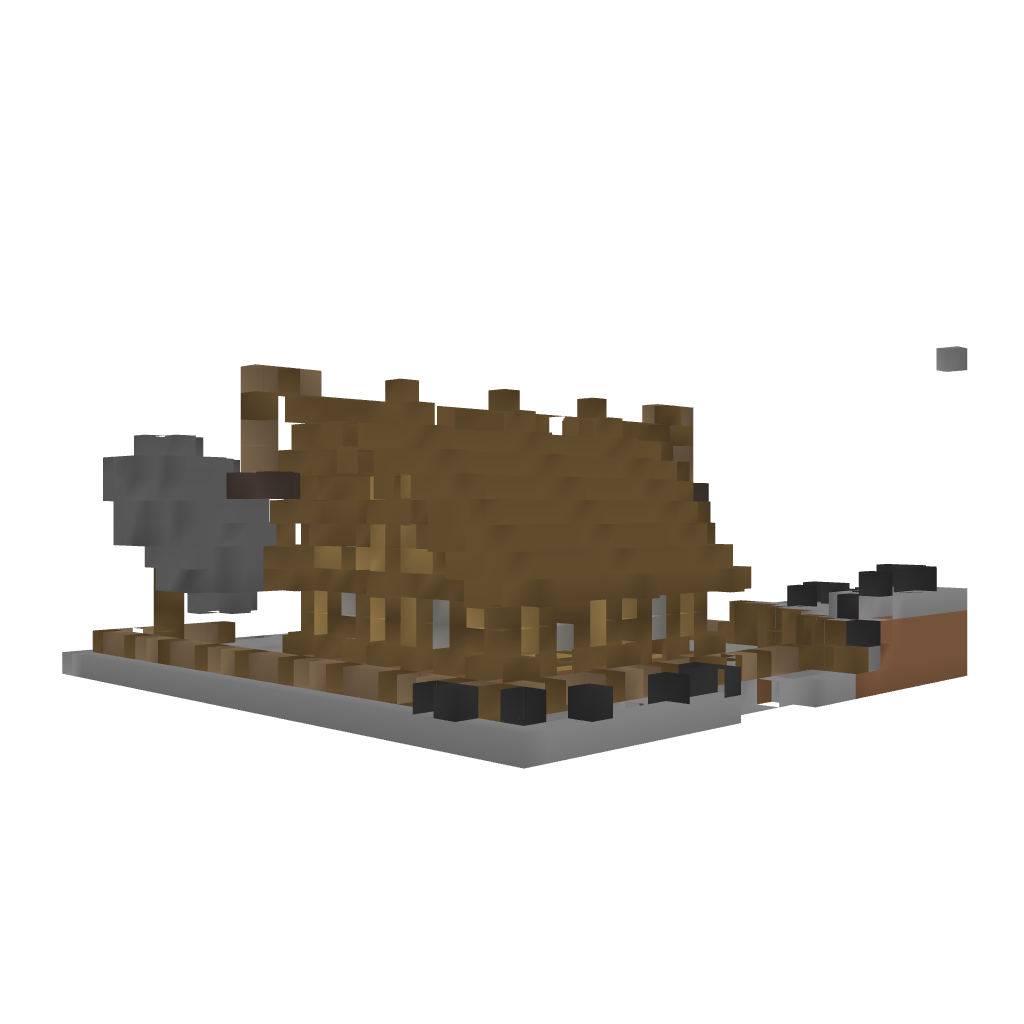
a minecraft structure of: Small Medieval House